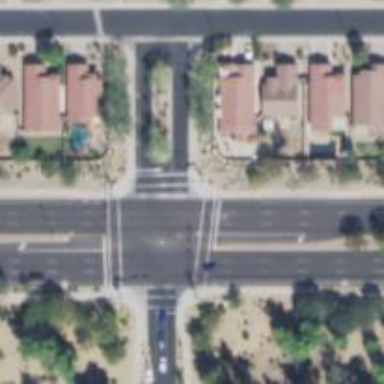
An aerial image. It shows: Solid stop line on the road marking.